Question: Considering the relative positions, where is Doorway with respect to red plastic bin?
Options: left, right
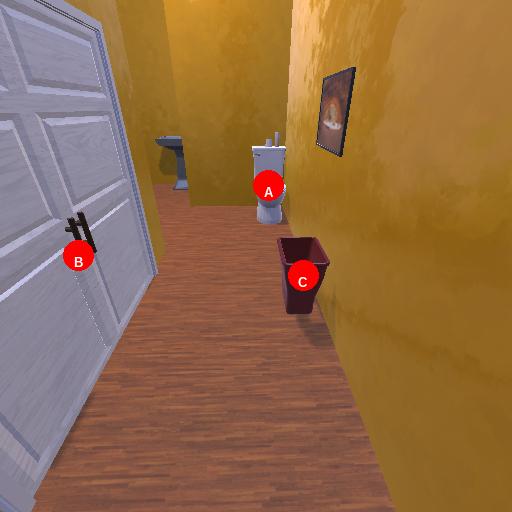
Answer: left